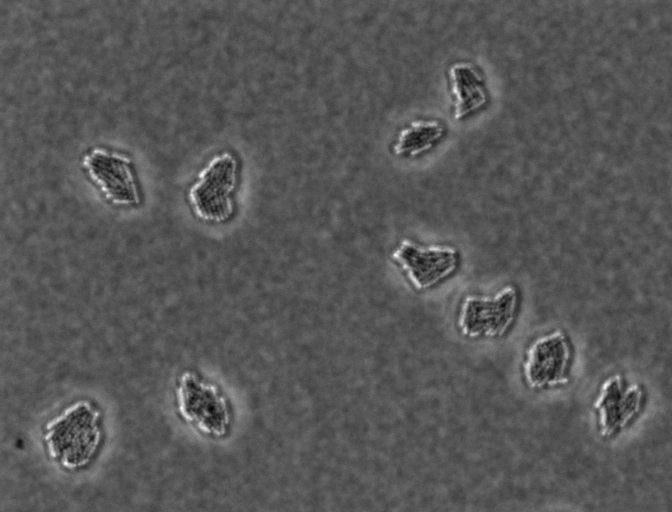
Escherichia coli 1612